Question: The MVC 4 app created by the default (internet) template in Visual Studio 2012 returns a RolePrincipal after running the "identity and access..." wizard.
The wizard creates a trust relationship with an STS (either a real or a "development" time STS).
If inspected, the User object will be of type . A consequence of this, is that User.IsInRole resolves against the local roles database instead of the claims set.

I was expecting a
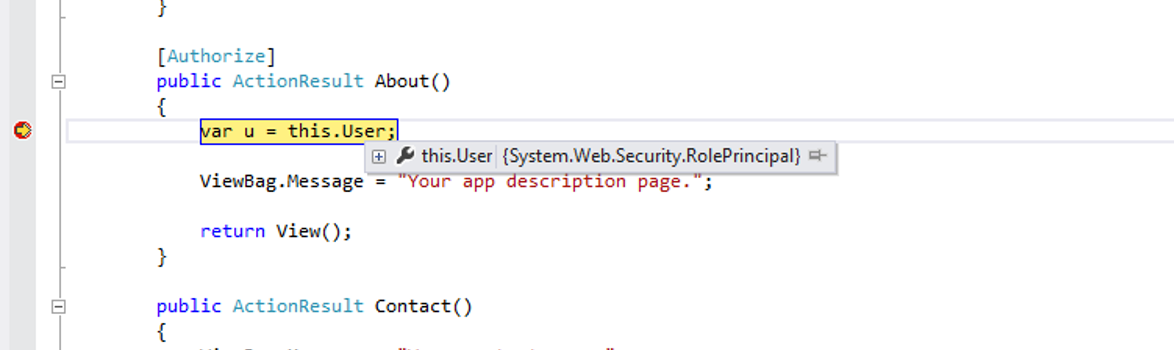
Answer: This is because of the new Oauth support. It is using the new simplemembership which underneath ends up using all the providers.
Removing the '[InitializeSimpleMembership]' attribute on the account controller is not enough because the initialization happens in the assembly:
'''
[assembly: PreApplicationStartMethod(typeof (PreApplicationStartCode), "Start")]
'''
ends up calling:
'''
WebSecurity.PreAppStartInit();
'''
That, if inspected, shows:
'''
...
SimpleRoleProvider simpleRoleProvider = WebSecurity.CreateDefaultSimpleRoleProvider("AspNetSqlRoleProvider", currentDefault2);
Roles.Providers.Remove("AspNetSqlRoleProvider");
Roles.Providers.Add((ProviderBase) simpleRoleProvider);
...
'''
The way to disable all this "magic" is with this setting in the web.config:
'''
<add key="enableSimpleMembership" value="false"/>
'''